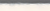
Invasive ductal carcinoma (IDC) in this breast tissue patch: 0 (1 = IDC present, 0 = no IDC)